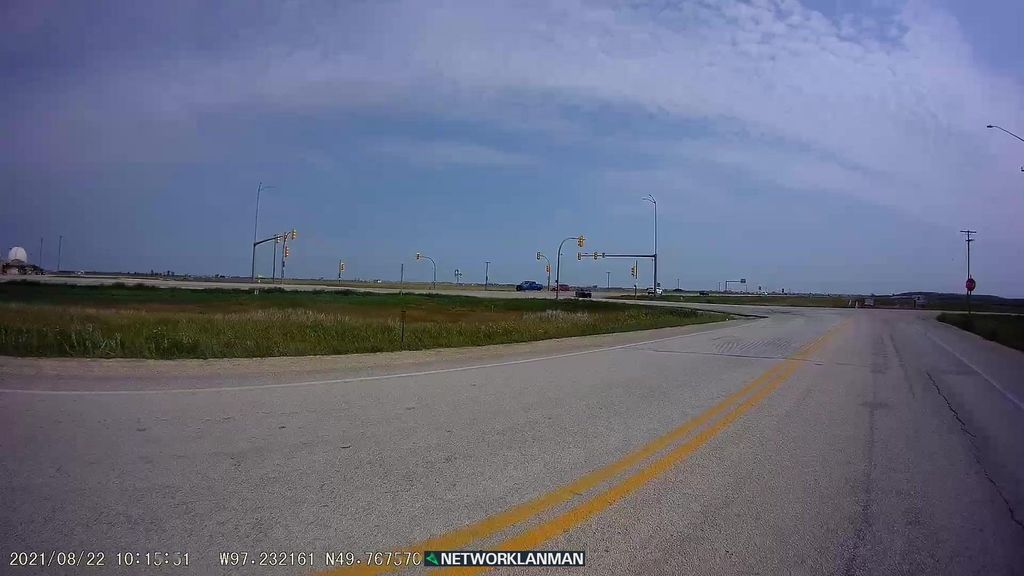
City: winnipeg